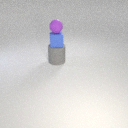
large gray rubber cylinder below small purple rubber sphere